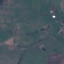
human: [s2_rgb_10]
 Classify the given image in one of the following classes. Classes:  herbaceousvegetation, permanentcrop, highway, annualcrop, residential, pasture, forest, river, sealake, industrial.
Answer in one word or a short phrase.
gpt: Pasture